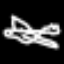
Label: airplane